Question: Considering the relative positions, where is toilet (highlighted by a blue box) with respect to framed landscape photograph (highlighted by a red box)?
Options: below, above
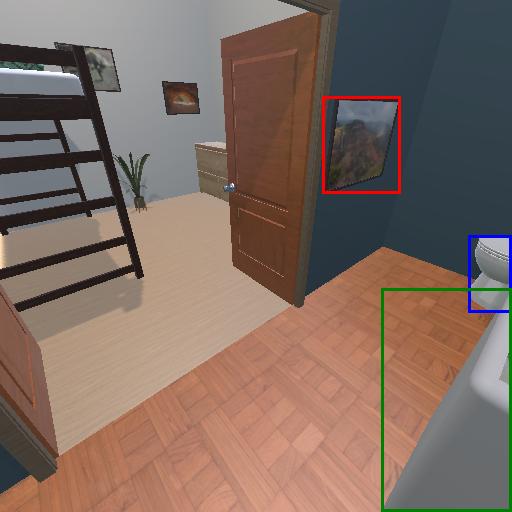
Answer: below